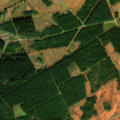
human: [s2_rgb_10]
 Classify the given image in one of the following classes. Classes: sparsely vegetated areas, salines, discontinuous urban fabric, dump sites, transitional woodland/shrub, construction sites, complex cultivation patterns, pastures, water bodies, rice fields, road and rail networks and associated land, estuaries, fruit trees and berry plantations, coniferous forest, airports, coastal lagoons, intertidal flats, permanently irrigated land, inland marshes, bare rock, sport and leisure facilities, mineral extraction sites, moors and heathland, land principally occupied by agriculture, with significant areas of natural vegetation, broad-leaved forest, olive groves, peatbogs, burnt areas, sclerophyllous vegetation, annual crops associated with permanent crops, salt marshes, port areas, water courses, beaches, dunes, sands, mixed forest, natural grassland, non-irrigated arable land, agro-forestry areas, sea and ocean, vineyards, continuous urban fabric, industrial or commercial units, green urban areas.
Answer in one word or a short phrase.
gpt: coniferous forest, transitional woodland/shrub, peatbogs